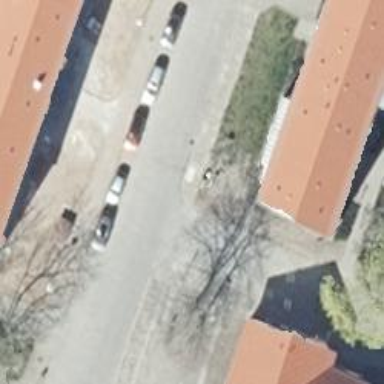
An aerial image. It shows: Concrete road within living street.